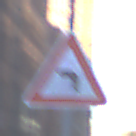
Verkehrszeichen: KurveLinks
Umgebung: Outdoor, Urban
Tageszeit: SunriseSunset
Wetter: Clear
Licht: Natural
Jahreszeit: NotSpecified
Kontrast: MediumContrast